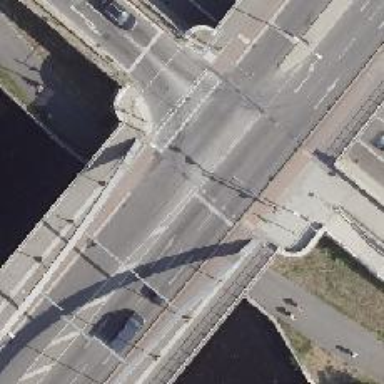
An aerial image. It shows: Tertiary road on asphalt bridge with separate sidewalks on both sides. The bridge has arch structure.